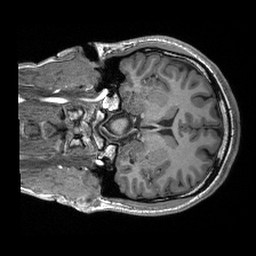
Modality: T1w
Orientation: coronal
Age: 21
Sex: female
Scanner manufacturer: siemens
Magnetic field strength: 3 T
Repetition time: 2.4 s
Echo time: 0.00191 s